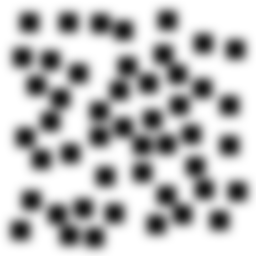
Squares: 48
Triangles: 0
Stars: 0
Total shapes: 48